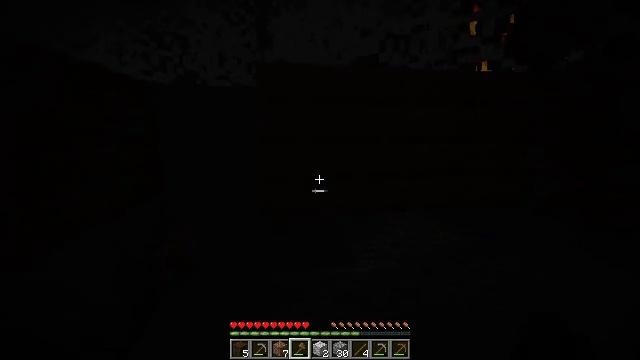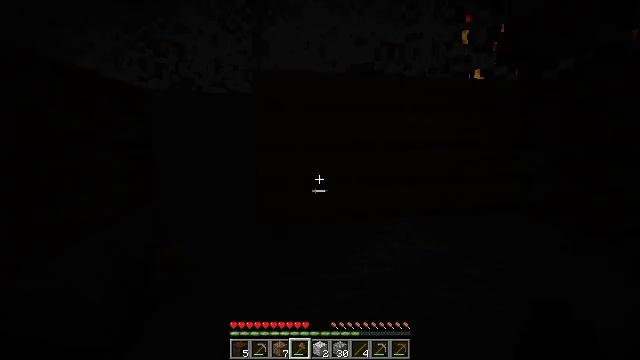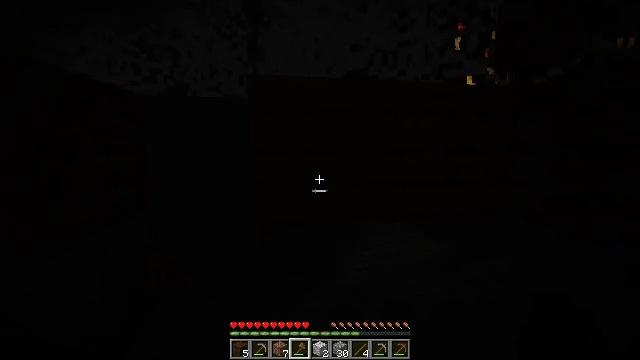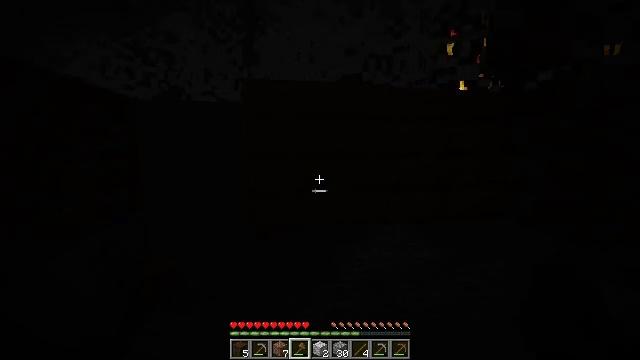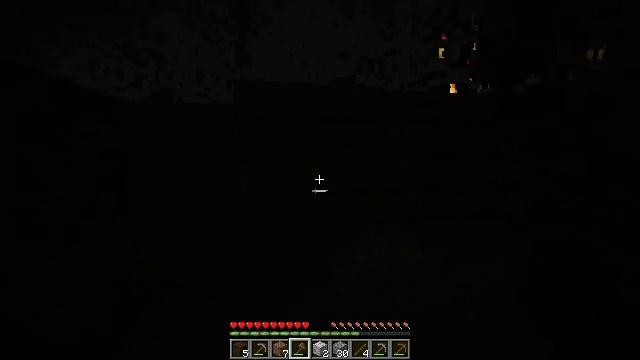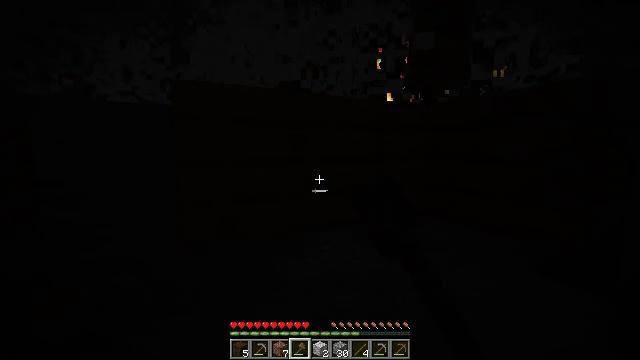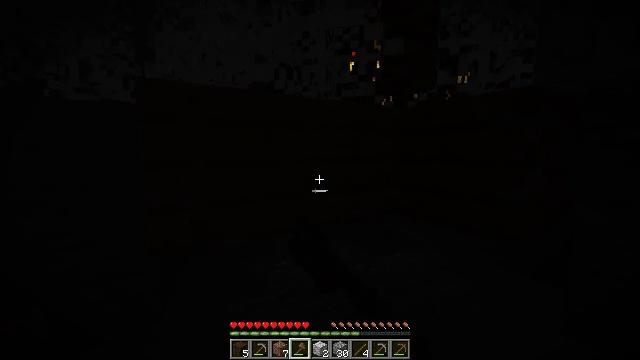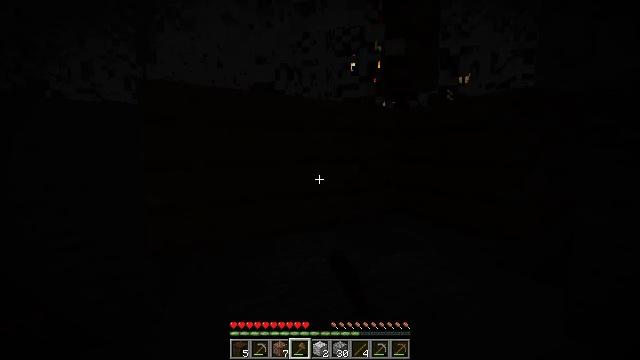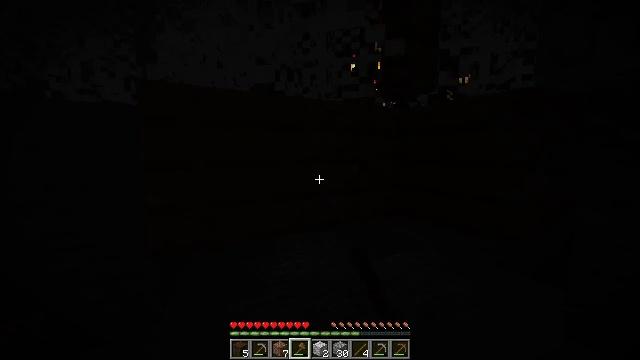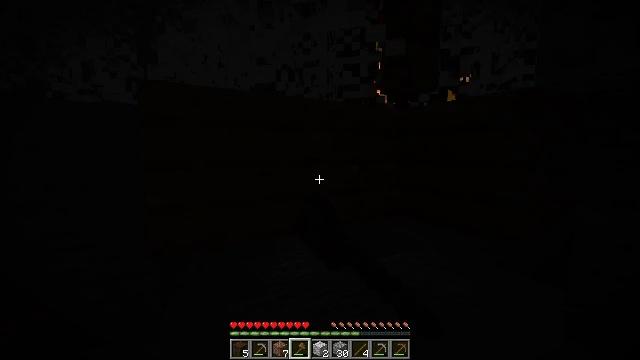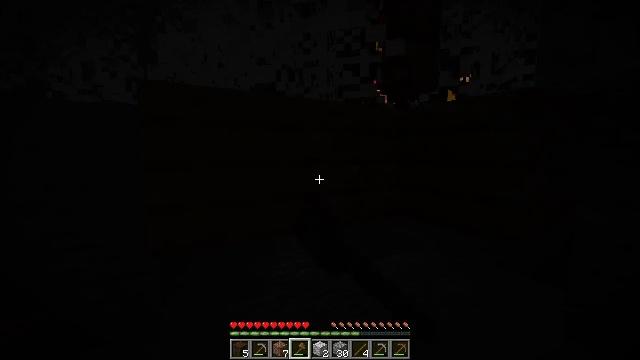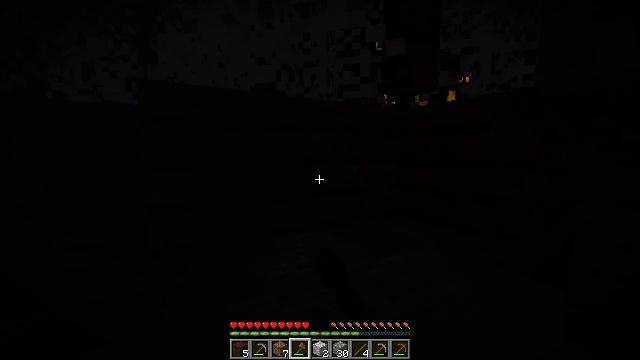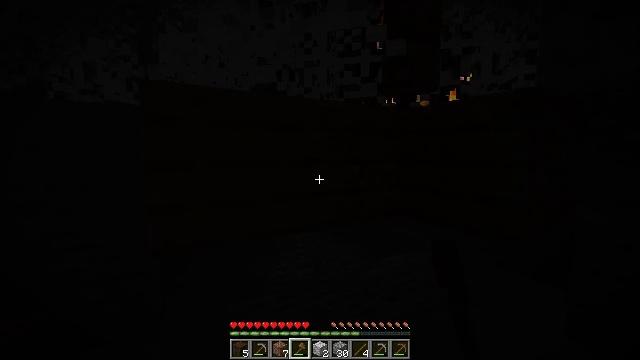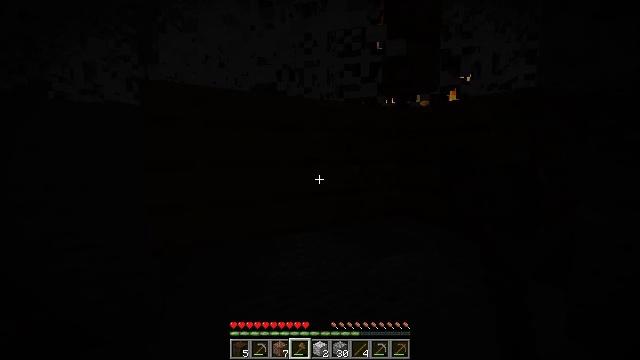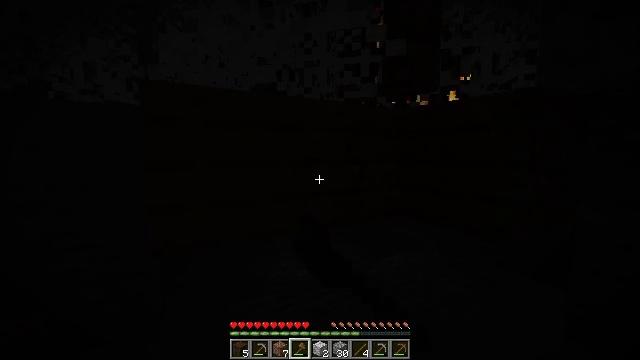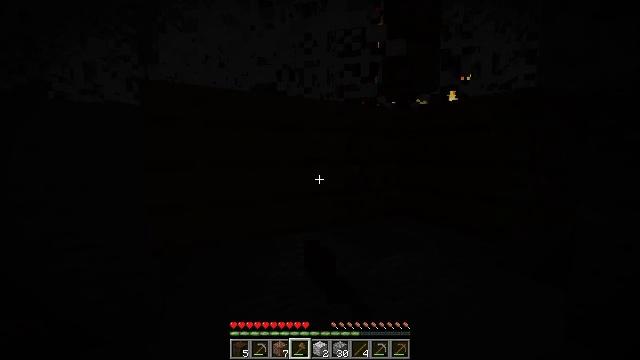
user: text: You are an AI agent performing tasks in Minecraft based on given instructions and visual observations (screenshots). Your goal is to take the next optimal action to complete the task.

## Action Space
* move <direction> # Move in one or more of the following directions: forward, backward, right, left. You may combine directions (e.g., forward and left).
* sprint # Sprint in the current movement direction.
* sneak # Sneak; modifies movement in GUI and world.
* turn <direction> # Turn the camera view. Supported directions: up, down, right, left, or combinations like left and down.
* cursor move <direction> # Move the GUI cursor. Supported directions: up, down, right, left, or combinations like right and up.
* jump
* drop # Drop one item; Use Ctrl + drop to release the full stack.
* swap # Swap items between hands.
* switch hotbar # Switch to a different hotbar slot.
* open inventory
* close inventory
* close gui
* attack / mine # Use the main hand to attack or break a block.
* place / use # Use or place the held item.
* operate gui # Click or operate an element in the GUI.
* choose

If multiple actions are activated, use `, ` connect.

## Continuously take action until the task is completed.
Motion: motion action
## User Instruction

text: Collect the oak planks from the structure.
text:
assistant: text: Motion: turn up
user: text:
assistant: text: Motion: turn right and up
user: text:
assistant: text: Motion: turn right
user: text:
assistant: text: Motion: turn right, attack / mine
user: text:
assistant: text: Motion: turn right, attack / mine
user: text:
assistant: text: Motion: turn right, attack / mine
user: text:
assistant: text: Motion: attack / mine
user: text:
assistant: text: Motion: attack / mine
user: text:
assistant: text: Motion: attack / mine
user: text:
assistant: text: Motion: attack / mine
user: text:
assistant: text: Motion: attack / mine
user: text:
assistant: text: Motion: attack / mine
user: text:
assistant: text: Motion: attack / mine
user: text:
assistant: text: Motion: attack / mine
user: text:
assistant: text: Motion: attack / mine
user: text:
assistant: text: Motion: attack / mine
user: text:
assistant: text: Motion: attack / mine
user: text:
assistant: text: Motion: attack / mine
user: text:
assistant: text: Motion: attack / mine
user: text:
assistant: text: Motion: attack / mine
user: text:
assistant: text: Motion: attack / mine
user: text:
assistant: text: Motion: attack / mine
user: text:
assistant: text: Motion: attack / mine
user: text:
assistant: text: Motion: attack / mine
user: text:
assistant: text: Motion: attack / mine
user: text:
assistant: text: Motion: attack / mine
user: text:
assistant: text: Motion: attack / mine
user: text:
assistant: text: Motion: attack / mine
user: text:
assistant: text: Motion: attack / mine
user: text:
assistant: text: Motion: attack / mine